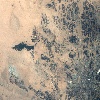
Label: land